Field crop: maize
Growth stage: 2
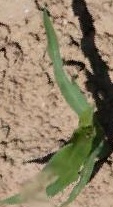
Species: maize